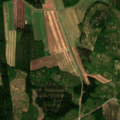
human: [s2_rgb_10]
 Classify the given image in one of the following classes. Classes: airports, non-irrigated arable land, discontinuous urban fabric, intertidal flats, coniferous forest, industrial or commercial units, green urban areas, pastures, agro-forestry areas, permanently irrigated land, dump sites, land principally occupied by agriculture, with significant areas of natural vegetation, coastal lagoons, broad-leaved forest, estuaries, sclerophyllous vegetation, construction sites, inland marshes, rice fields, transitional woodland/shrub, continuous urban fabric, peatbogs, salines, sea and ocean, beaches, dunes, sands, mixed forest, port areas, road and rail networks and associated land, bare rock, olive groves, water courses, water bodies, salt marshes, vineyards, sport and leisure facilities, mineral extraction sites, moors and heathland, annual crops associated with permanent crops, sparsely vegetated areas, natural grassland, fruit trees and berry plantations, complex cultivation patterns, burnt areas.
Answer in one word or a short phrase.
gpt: non-irrigated arable land, land principally occupied by agriculture, with significant areas of natural vegetation, coniferous forest, mixed forest, transitional woodland/shrub